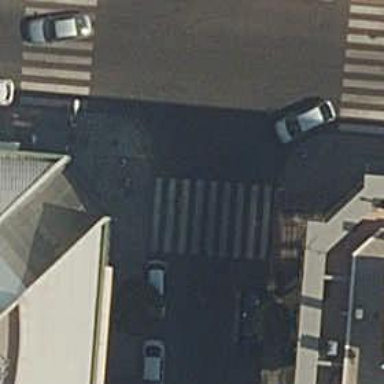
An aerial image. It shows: Uncontrolled zebra crossing on the road.